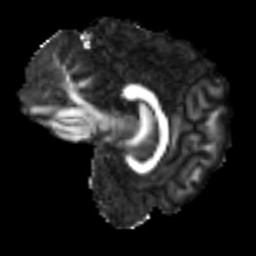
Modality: FA
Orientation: sagittal
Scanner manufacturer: siemens
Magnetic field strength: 3 T
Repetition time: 3.6 s
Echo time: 0.092 s